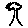
Label: tree